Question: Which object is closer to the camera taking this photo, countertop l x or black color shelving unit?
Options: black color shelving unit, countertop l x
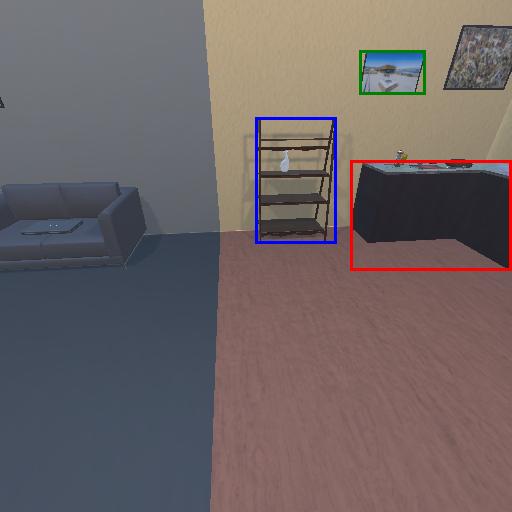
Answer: black color shelving unit